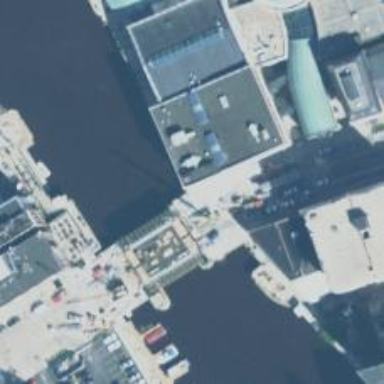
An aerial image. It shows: Lift bridge over footway.